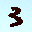
Label: 3